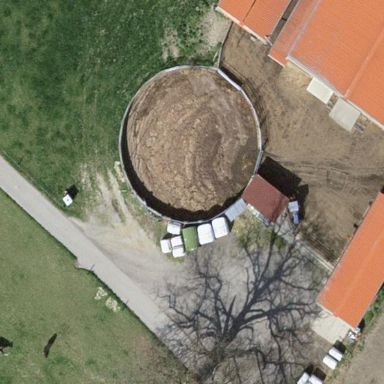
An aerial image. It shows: Storage tank created as man-made structure.